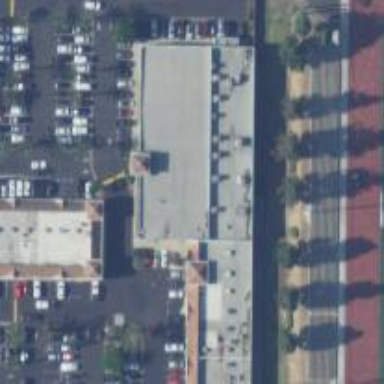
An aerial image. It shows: Fitness centre on leisure land.